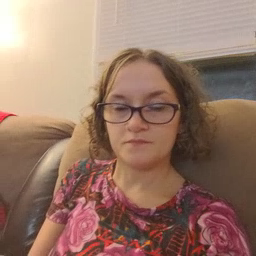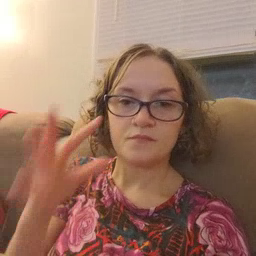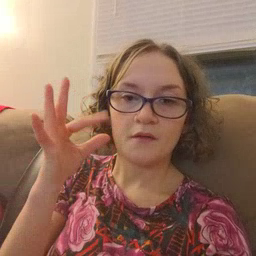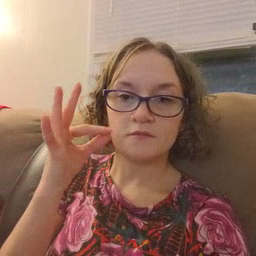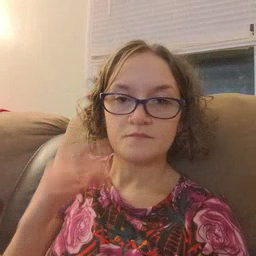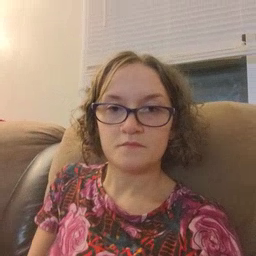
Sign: cat